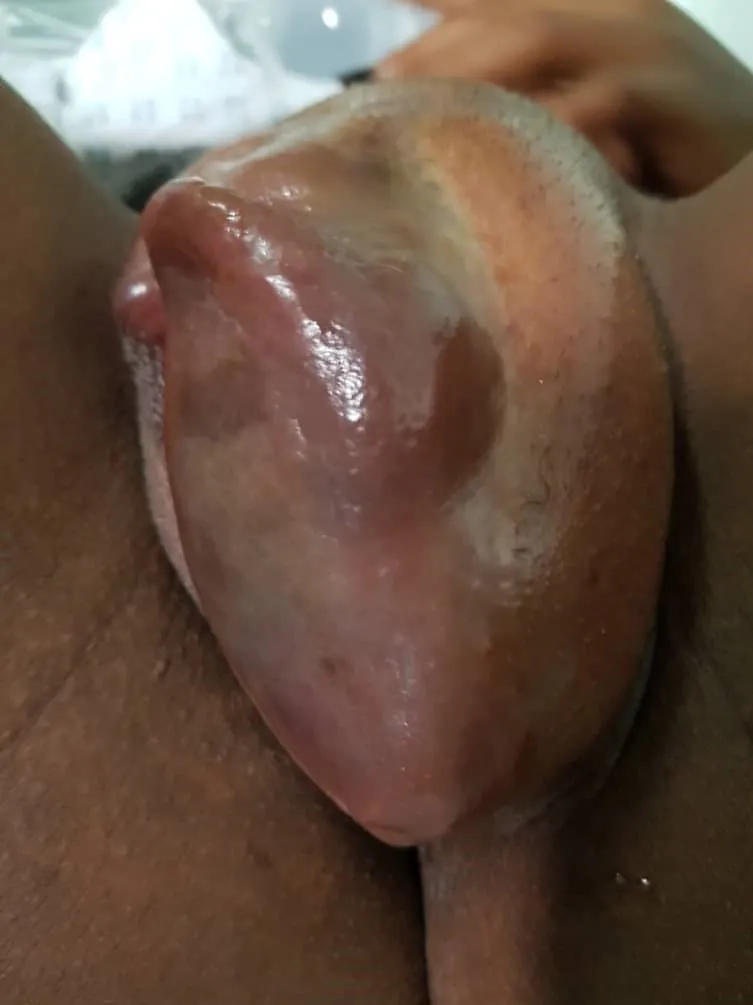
Right vulvar haematoma.
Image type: medical_photograph (other_medical_photograph)